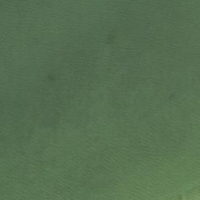
EUNIS habitat code: 14
Species observed at this site:
Filipendula ulmaria